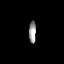
Tissue: prostate
Cell type: Epithelial cells
Senescence score: 0.3445
Nuclear area (px): 161
Mean DAPI intensity: 149.652